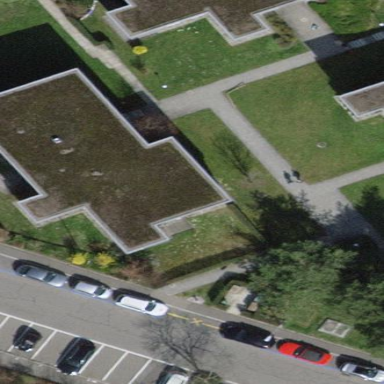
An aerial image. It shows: Building with flat roof.